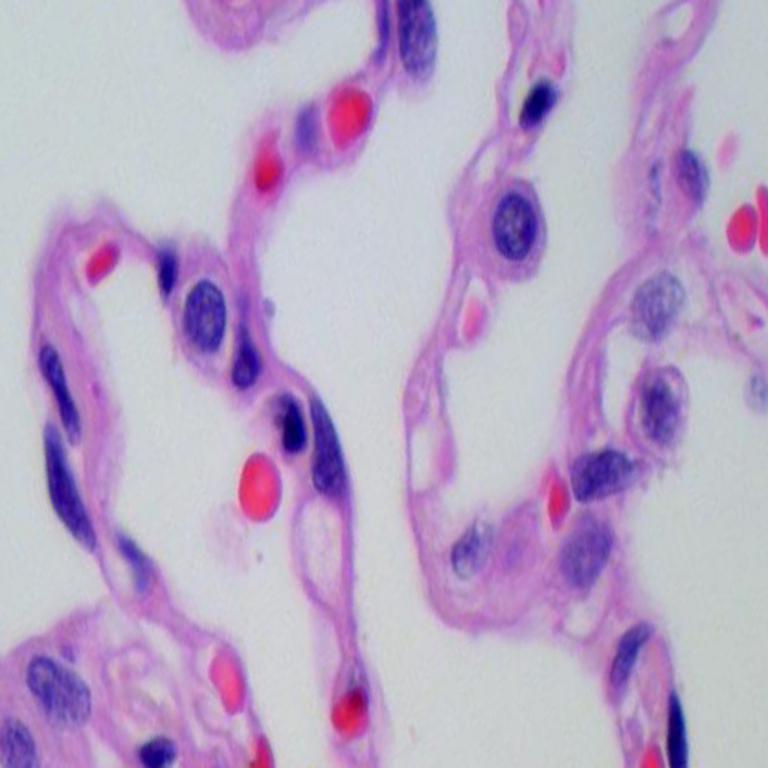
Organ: lung
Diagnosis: benign